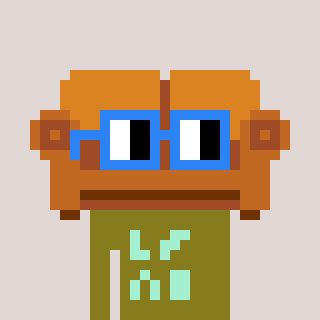
a pixel art character with square blue glasses, a couch-shaped head and a gunk-colored body on a warm background